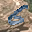
Label: 6